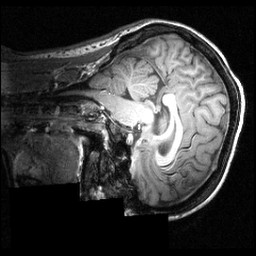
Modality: T1w
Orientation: sagittal
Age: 25
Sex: female
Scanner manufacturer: siemens
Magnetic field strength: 3.951 T
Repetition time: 1.5 s
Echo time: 0.00335 s